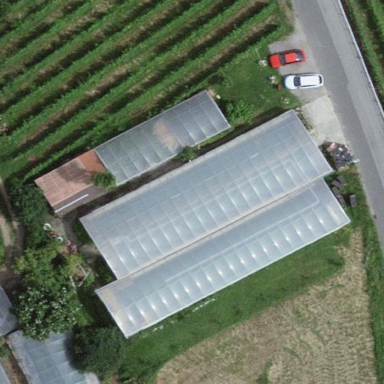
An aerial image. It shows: Greenhouse.